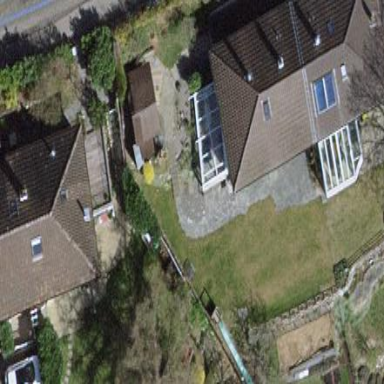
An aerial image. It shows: Semi-detached house.